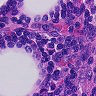
Metastatic tissue present: no